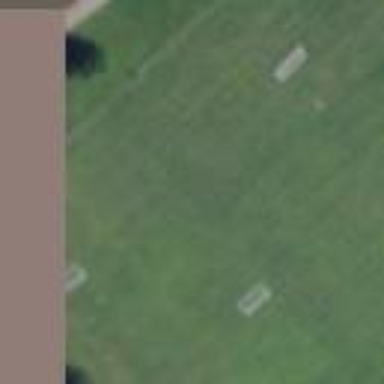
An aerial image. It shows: Soccer pitch for leisure land activities.